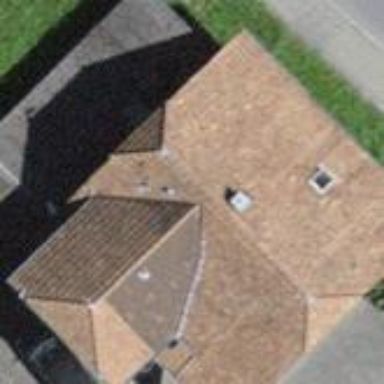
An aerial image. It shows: Residential building with half-hipped roof shape.